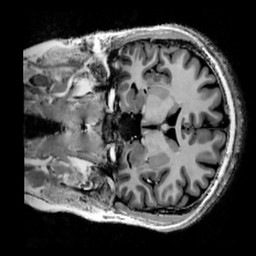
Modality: T1w
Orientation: coronal
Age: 28
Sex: female
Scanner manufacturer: siemens
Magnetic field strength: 7 T
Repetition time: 6 s
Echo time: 0.00283 s